Question: When I create a new website project in Visual Studio 2013, even after completely removing the directory in Visual Studio 2013/Projects and also Visual Studio 2013/Website, VS 2013 still thinks it exists. As a result, it appends an incrementing index to the end of the solution name:

How can I completely remove all traces of the solutions (like unloading a normal project)?
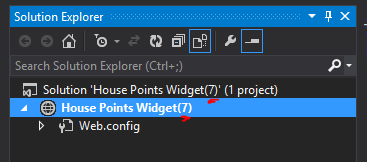
Answer: The reason VS thinks the website still exists is because it's looking at the IIS Express applicationhost.config file.
In VS 2015
Visual Studio 2015 uses an applicationHost.config per solution. There is a a .vs folder in your solution. So the solution has a .vs\configpplicationhost.config file
Prior Versions
Look under '%userprofile%\documents\IISExpress\configpplicationhost.config'. Your old website is still registered under IIS Express, so VS generates a unique name for the new one.